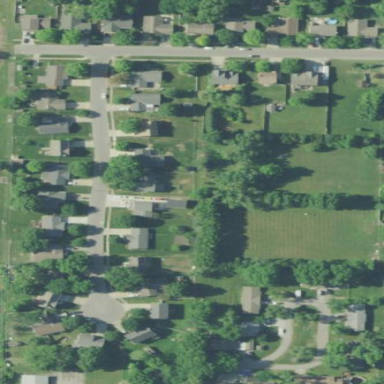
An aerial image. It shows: Residential area composed of single-family homes.